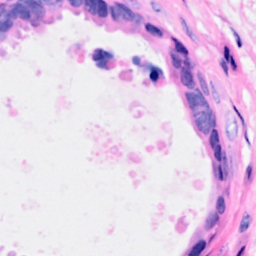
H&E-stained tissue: Breast